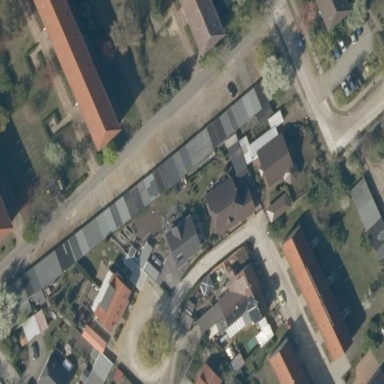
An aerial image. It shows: Group of garages.